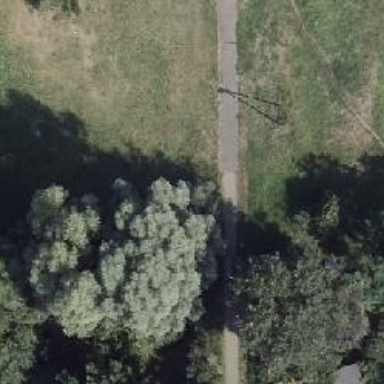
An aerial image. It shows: Path.